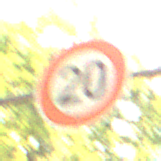
Verkehrszeichen: Geschwindigkeit20
Umgebung: Outdoor, Nature
Tageszeit: Midday
Wetter: PartlyCloudy
Licht: Natural
Jahreszeit: NotSpecified
Kontrast: LowContrast